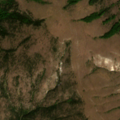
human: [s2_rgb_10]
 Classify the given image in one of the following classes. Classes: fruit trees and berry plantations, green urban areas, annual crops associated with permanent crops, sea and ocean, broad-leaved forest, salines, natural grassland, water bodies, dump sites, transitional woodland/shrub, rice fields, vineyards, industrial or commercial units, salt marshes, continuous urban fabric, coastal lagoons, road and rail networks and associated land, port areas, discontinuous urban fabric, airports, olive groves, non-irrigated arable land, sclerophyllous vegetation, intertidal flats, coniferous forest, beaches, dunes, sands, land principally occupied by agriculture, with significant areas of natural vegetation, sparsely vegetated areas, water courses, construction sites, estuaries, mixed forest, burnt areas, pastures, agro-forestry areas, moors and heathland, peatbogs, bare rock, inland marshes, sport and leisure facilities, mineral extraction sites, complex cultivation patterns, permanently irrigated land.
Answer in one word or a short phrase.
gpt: natural grassland, transitional woodland/shrub